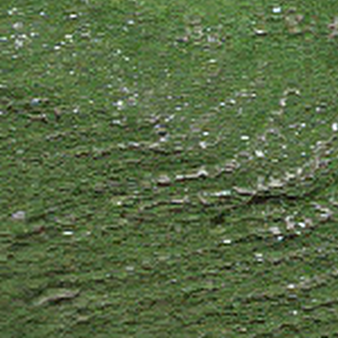
Label: other